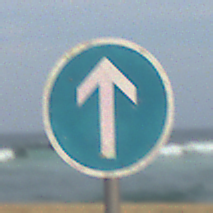
Verkehrszeichen: VorgeschriebeneFahrtrichtungGeradeaus
Umgebung: Outdoor, Suburban
Tageszeit: MorningAfternoon
Wetter: PartlyCloudy
Licht: Natural
Jahreszeit: NotSpecified
Kontrast: HighContrast